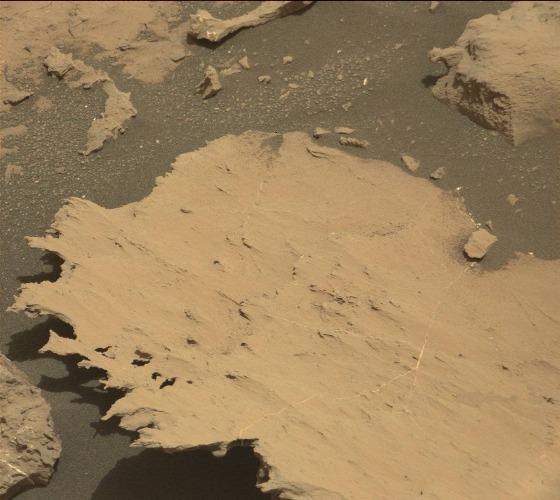
Terrain classes present: Bedrock, Gravel / Sand / Soil, Rock, Shadow